Question: I want to make a vertical meter for values between 2 ranges.
so what i tried so far, was to make a frame, and under it put a mask, and under that a rectangle.
with the idea, of lowering/increasing the rectangle Y position to make it seems to move.
'''
rect.position = new Vector3(rect.position.x, (rect.position.y - rect.sizeDelta.y));
'''
so i did that, to first lower by it's height, so the bar will seem empty.
but it doesn't work right, the position depends on the screen size, and the rect Y end up way lower then exactly his height.
so, tl;dr, i want a bar that i can give a value between 0-100 and it will fill it according to that.
and i might have gone wrong about it.
so, any suggestions would be appreciated.
:
Add picture to show what i want the bar to look like:

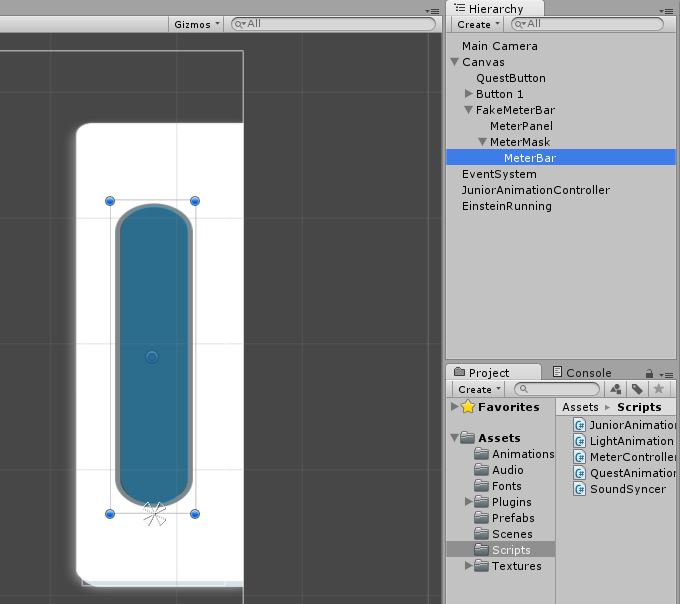
Answer: Well i feel kinda dumb
I didn't realize how customizable the control is.
I removed it's handle, unchecked interactble and removed it's background, and now i can give it a value between 0-100 and it works exactly as i wanted.
thanks Mathias Siig Norregaard for referencing me to the video link that opened my eyes.